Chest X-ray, AP view. Patient: 28 years old, sex M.
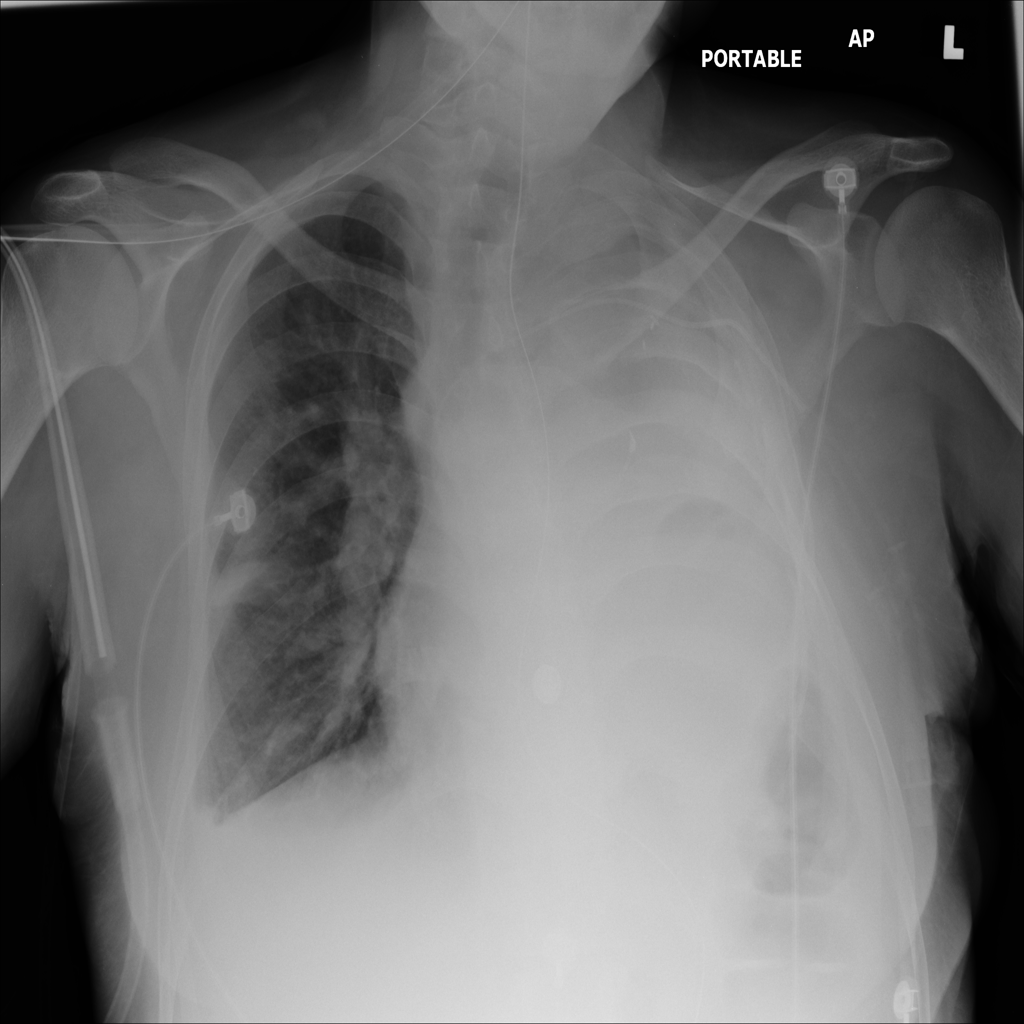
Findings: No Finding